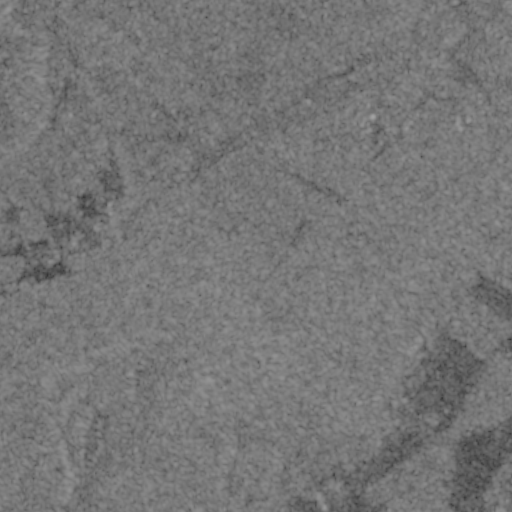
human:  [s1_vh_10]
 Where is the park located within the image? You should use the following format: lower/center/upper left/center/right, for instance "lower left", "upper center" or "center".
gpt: The park is located in the upper right of the image.
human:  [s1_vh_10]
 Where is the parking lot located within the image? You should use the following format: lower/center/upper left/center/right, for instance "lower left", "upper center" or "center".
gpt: The parking lot is located in the upper right of the image.
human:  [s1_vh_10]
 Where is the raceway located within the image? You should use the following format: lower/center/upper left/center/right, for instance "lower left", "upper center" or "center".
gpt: The raceway is located in the upper left of the image.
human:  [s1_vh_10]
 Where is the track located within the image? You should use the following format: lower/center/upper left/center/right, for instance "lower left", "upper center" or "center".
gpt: There is no track in the image.

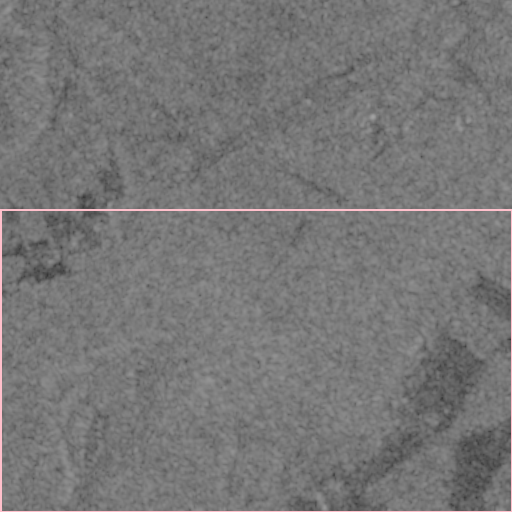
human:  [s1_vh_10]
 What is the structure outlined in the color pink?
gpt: The structure outlined in pink is a crop field.
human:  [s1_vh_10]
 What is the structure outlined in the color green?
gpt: There is no green outline.